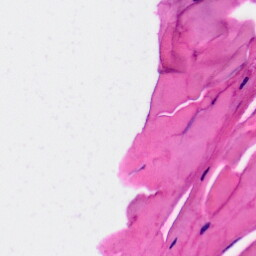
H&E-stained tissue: Skin